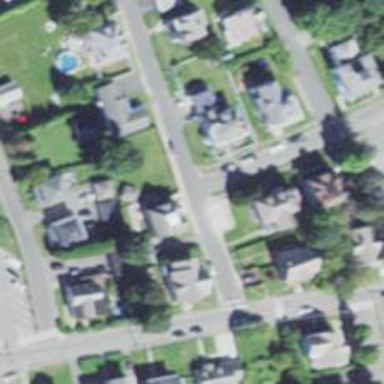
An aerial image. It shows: Residential road with asphalt surface and sidewalk on the left.